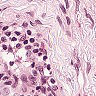
Metastatic tissue present: no